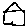
Label: house